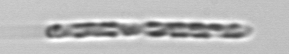
Label: Dactyliosolen_fragilissimus